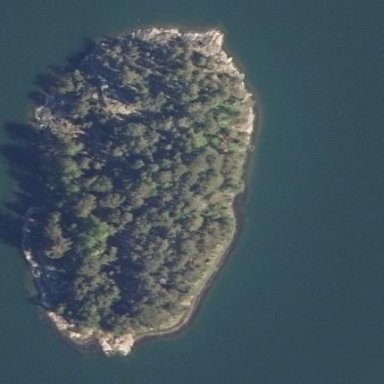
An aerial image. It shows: Islet along the coastline.